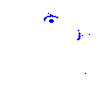
Particle: kaon